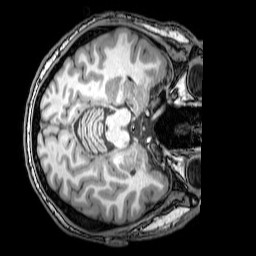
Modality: T1w
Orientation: axial
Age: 28
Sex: male